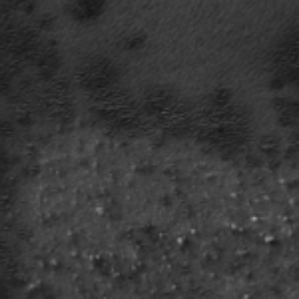
Label: frost